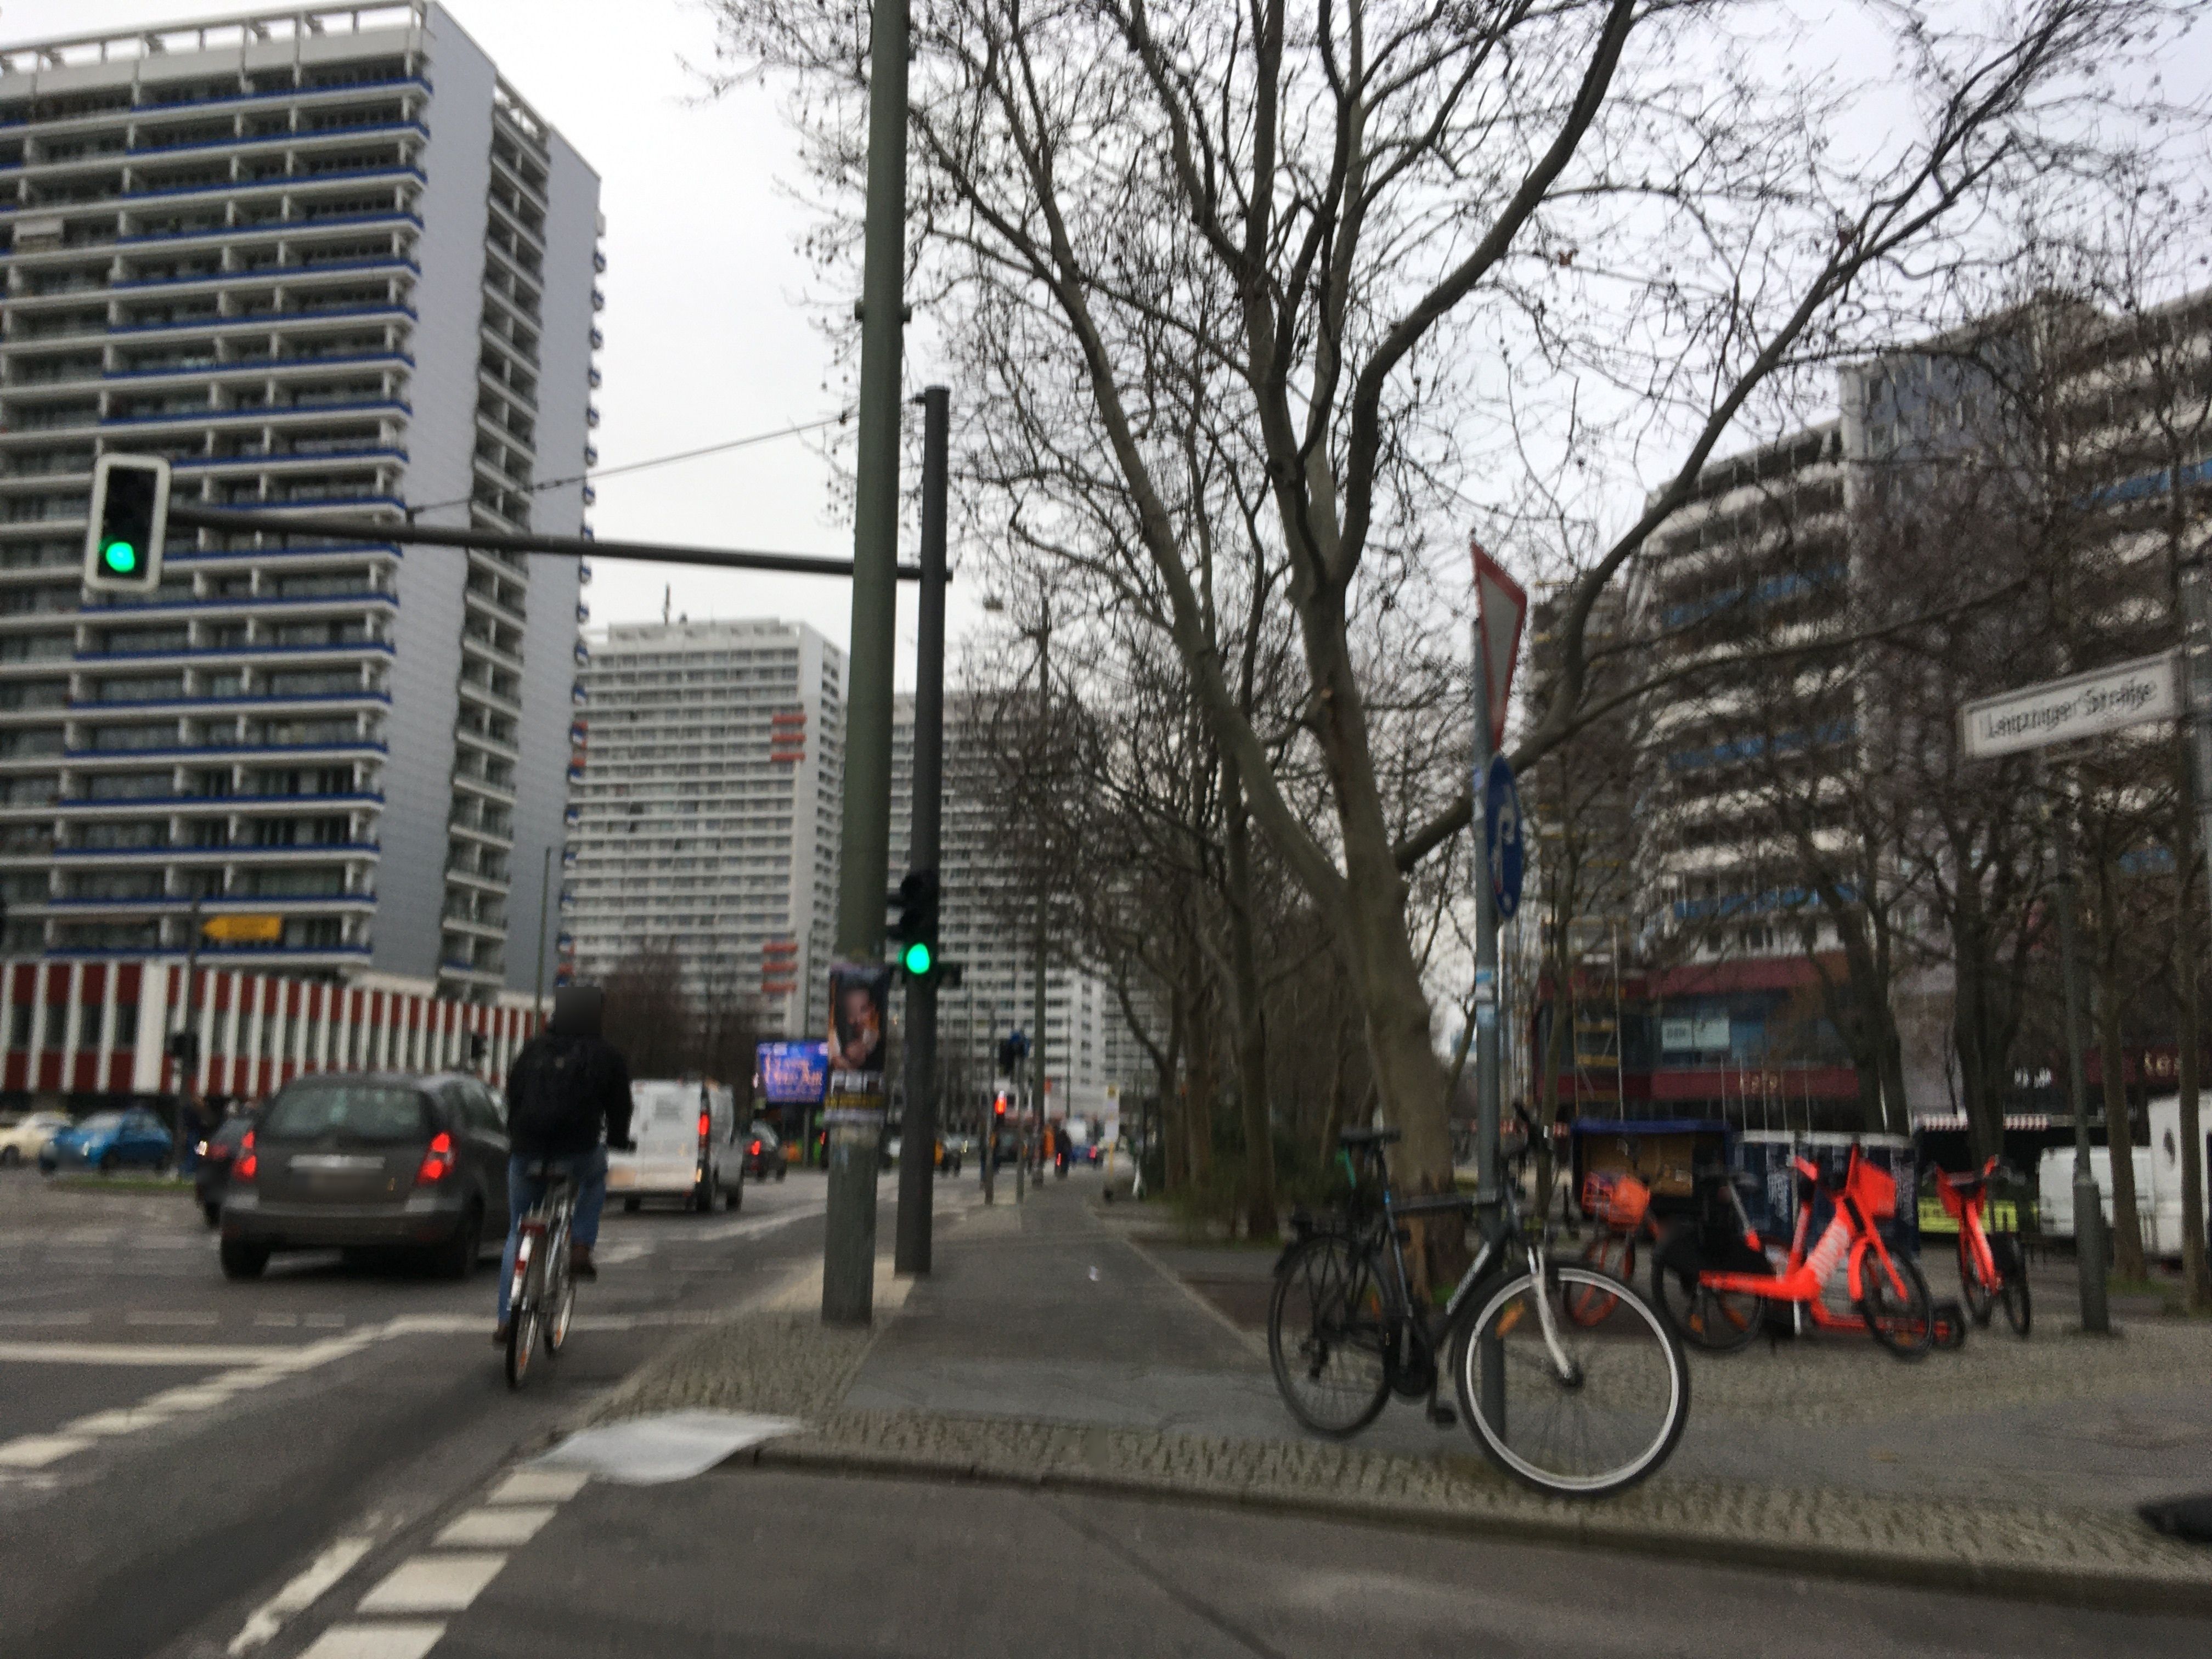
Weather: clear
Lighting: day
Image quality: good
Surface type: walking surface
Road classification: service, cycleway
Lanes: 3
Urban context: urban centre
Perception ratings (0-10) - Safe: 2.2, Lively: 8.72, Beautiful: 4.76, Boring: 2.73, Depressing: 2.82, Wealthy: 8.34